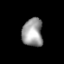
Tissue: lung
Cell type: Myeloid cells
Senescence score: 0.6075
Nuclear area (px): 571
Mean DAPI intensity: 155.715